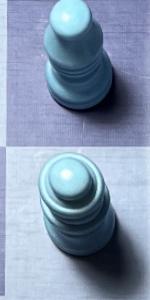
Label: Queen_White